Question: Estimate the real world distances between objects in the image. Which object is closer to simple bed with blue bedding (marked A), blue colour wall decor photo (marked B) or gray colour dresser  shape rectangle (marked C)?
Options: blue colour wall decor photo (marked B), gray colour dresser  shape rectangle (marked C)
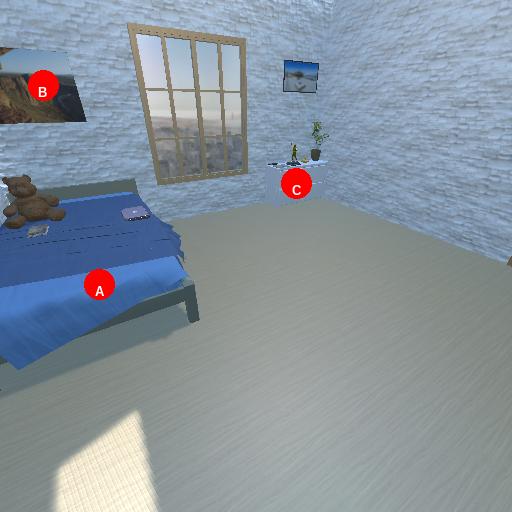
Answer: blue colour wall decor photo (marked B)